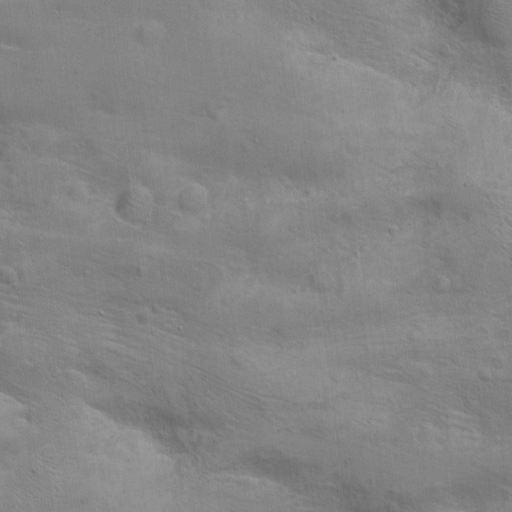
Classes present: Background